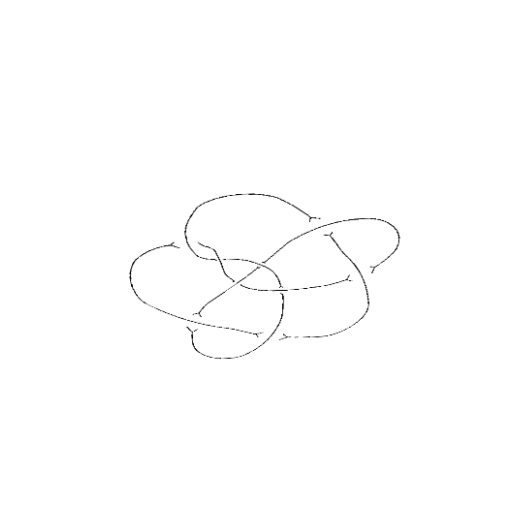
Crossing number: 9